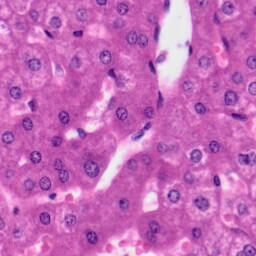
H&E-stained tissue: Liver